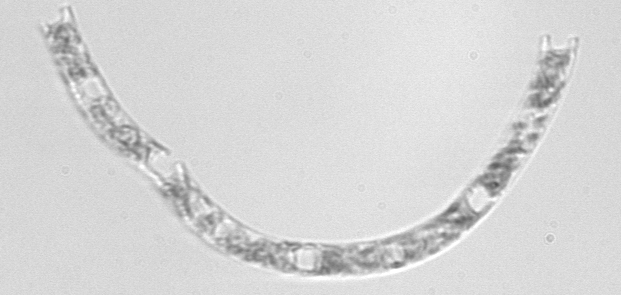
Label: Eucampia